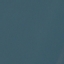
Land use / land cover: SeaLake